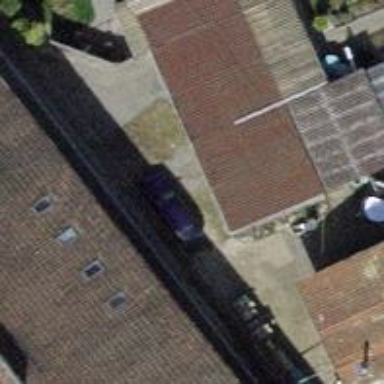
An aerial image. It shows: Garage building.